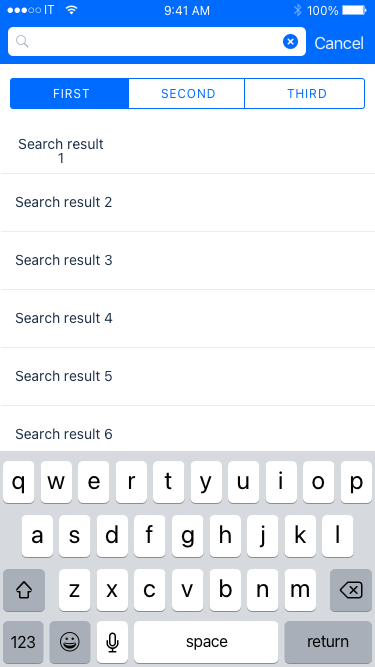
Text in this UI design:
Search result 6
Search result 5
Search result 4
Search result 3
Search result 2
Search result 1
FIRST
SECOND
THIRD
Cancel
100%
9:41 AM
IT